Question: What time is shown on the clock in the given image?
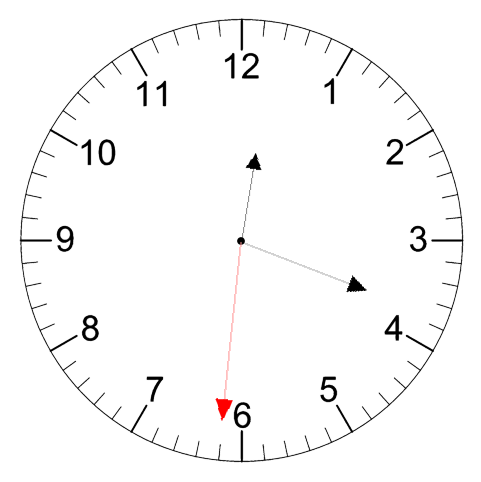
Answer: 12:18:31